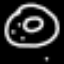
Label: donut